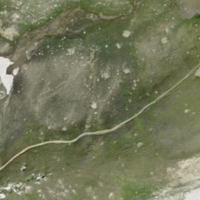
EUNIS habitat code: 31
Species observed at this site:
Montifringilla nivalis